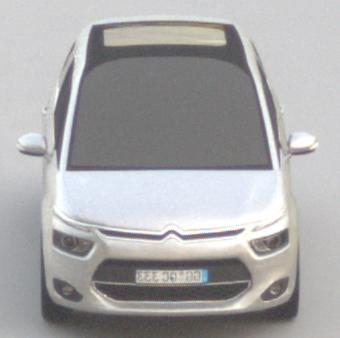
Make: Citroen
Model: Grand C4 Picasso VTi 120
Detailed model: Grand C4 Picasso (II)
Model produced from: 2013/10
Model produced until: 2015/02
Doors: 5
Color: white
Road condition: dry road
Daytime: sunrise or sunset
Contrast: low contrast